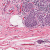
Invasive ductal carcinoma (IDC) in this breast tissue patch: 0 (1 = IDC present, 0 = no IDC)